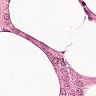
Metastatic tissue present: yes